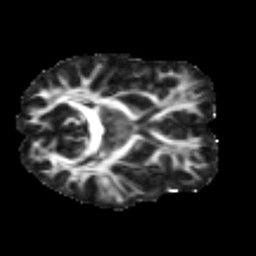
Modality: FA
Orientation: axial
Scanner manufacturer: siemens
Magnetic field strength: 3 T
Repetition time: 3.6 s
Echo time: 0.092 s